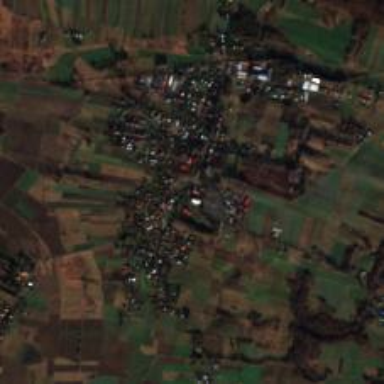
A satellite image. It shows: Village.